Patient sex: F
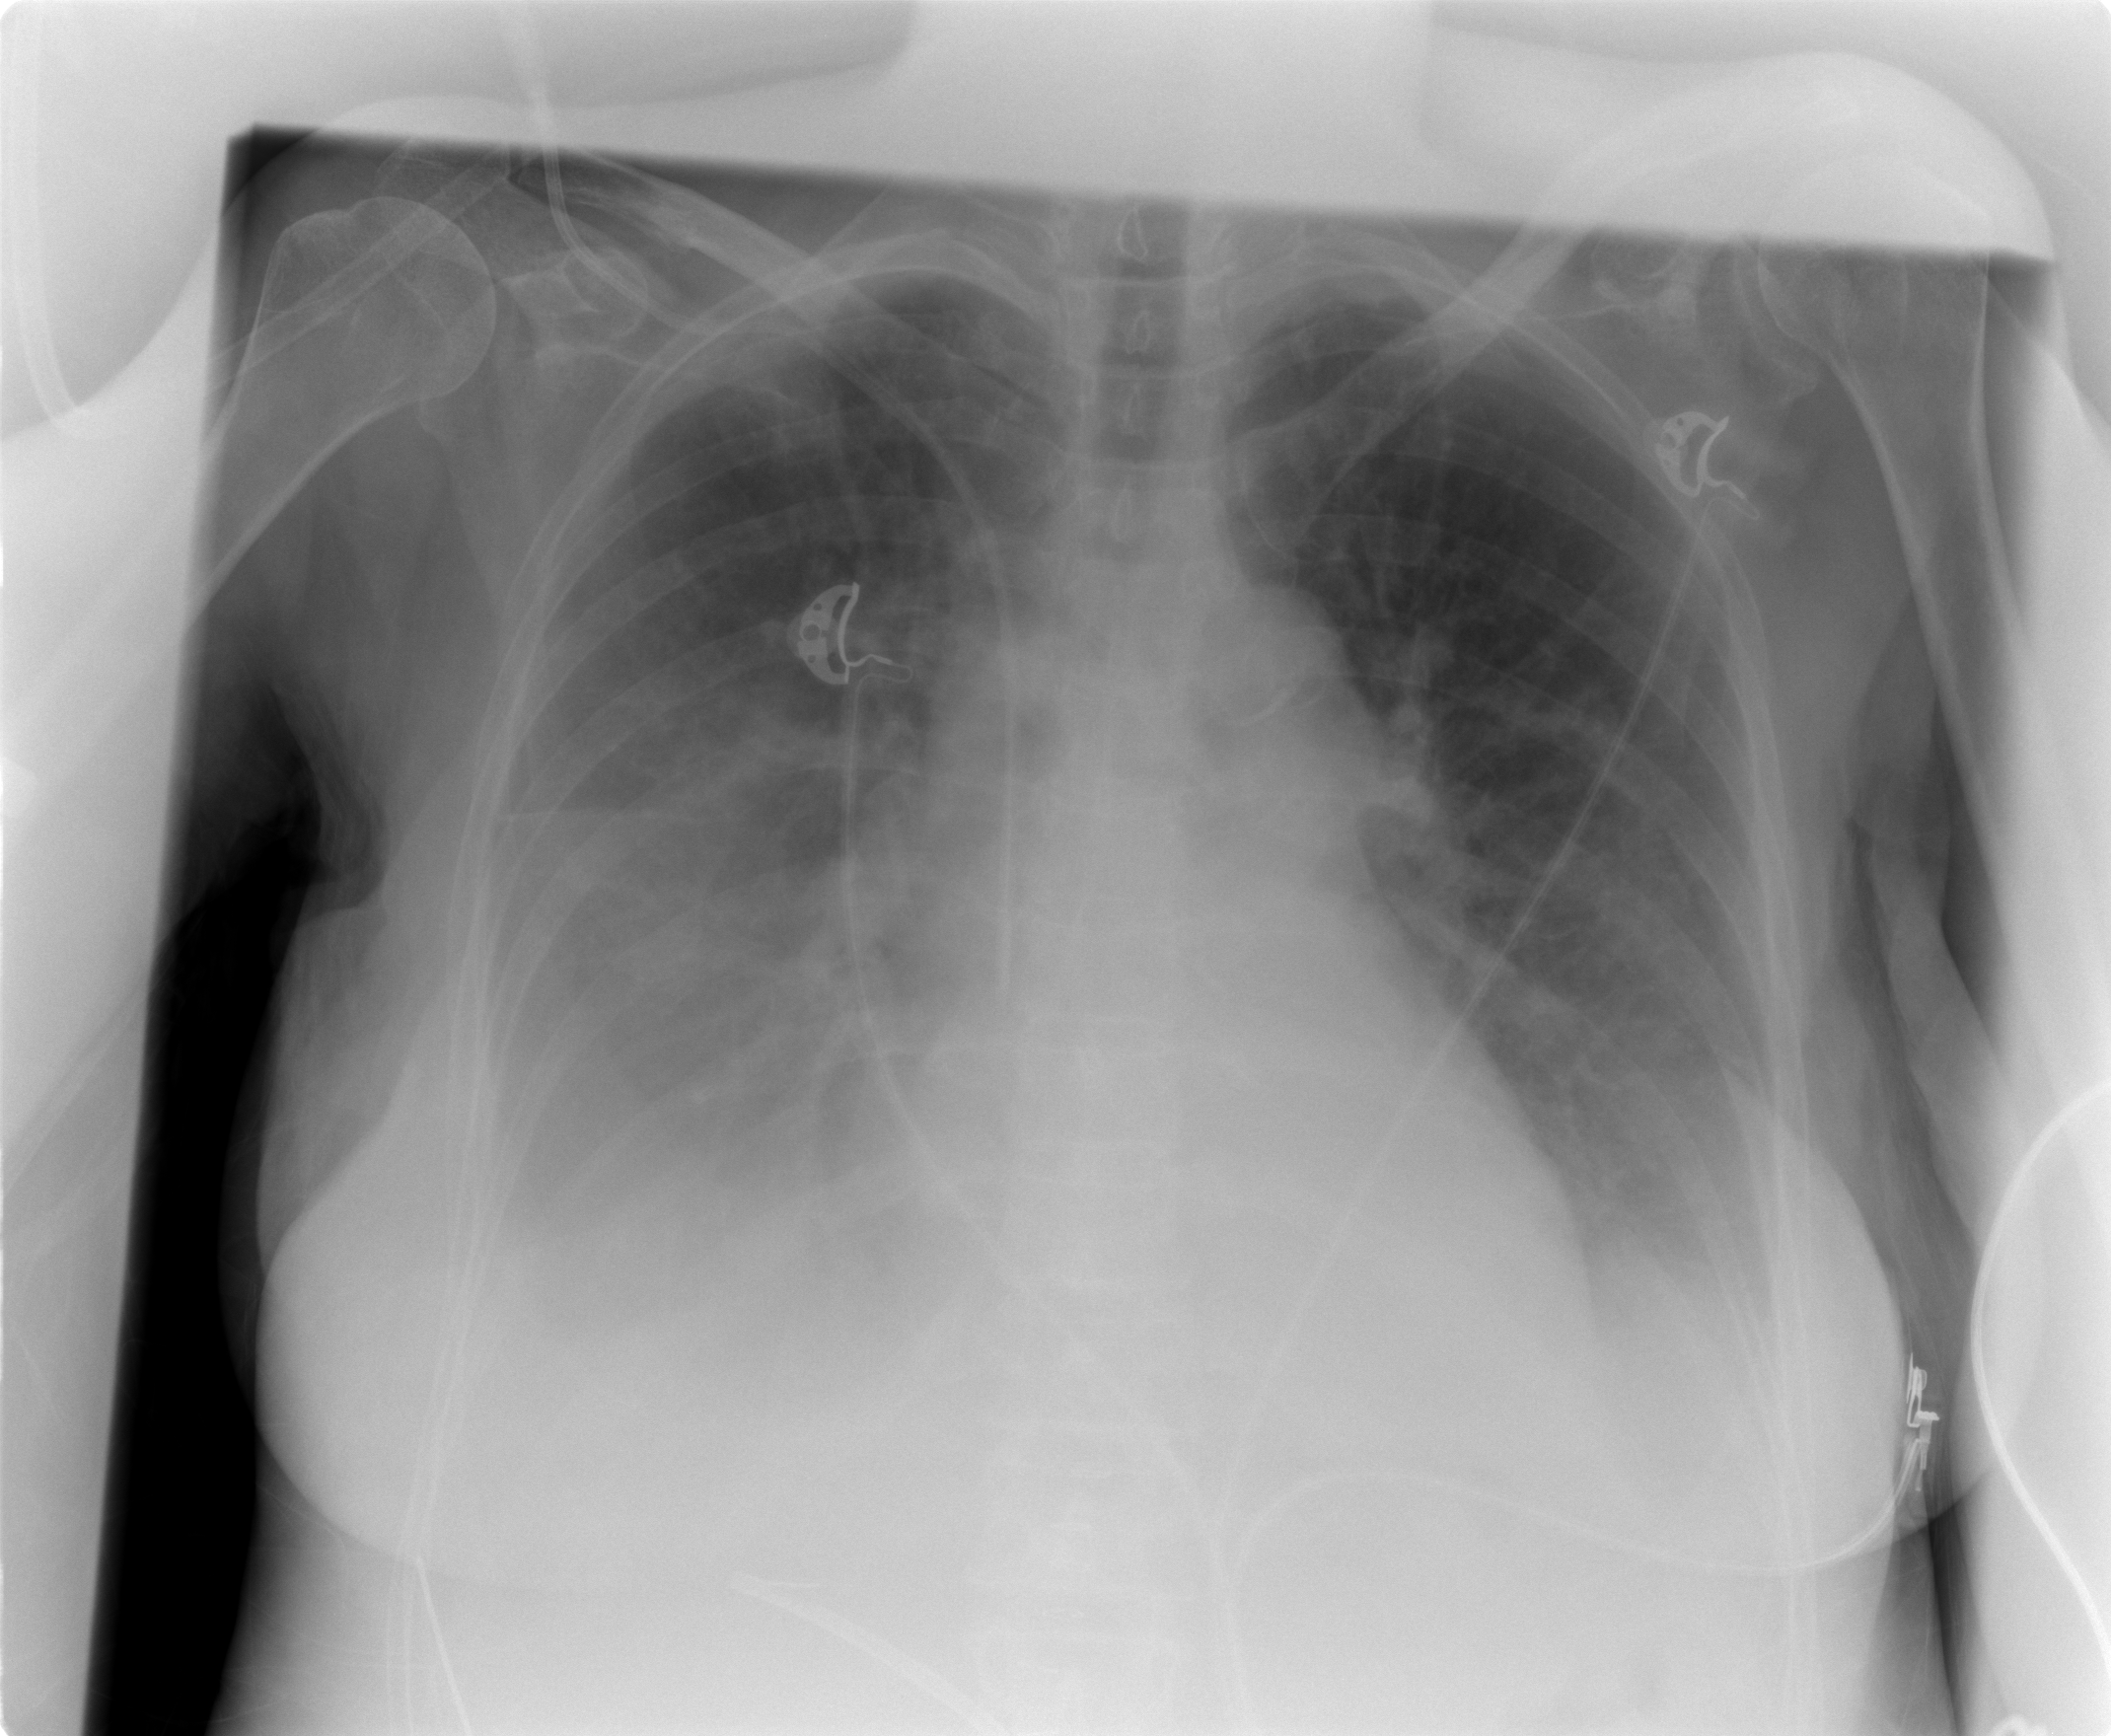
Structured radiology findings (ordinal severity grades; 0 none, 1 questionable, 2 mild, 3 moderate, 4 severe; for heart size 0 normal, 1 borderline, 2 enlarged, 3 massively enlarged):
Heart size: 1
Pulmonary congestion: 2
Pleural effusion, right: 3
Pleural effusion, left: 2
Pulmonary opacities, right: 1
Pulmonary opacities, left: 2
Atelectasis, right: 2
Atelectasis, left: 2